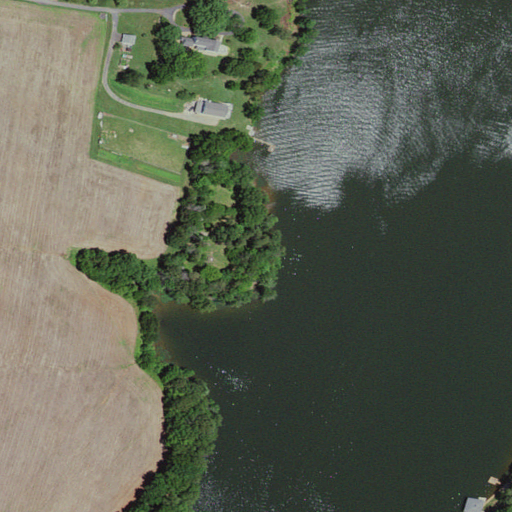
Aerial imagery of cape in Virginia named Perkinson Point containing open water, cultivated crops, mixed forest, open development, pasture, deciduous forest, shrub, grassland, herbaceous wetlands, and medium intensity development